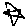
Label: star